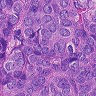
Metastatic tissue present: yes